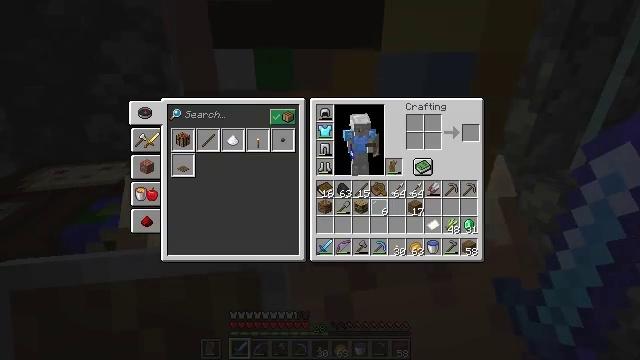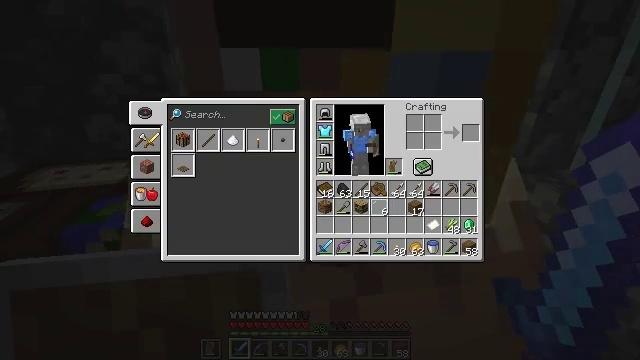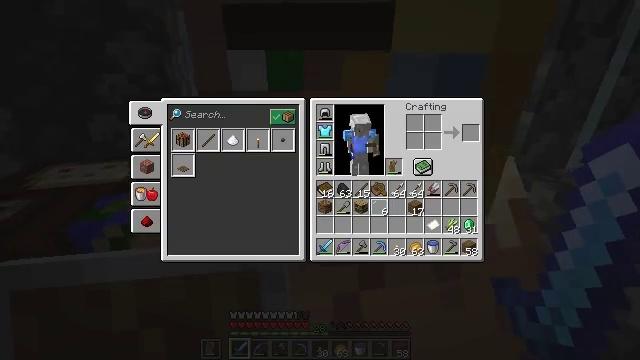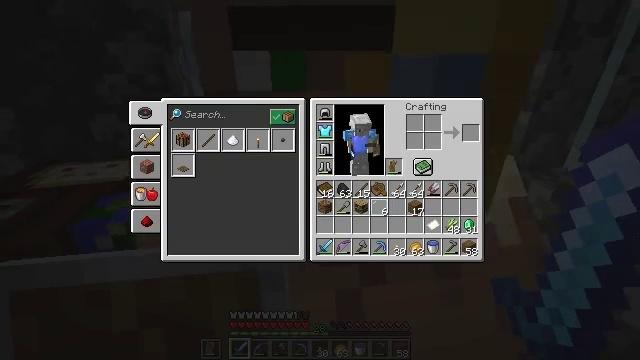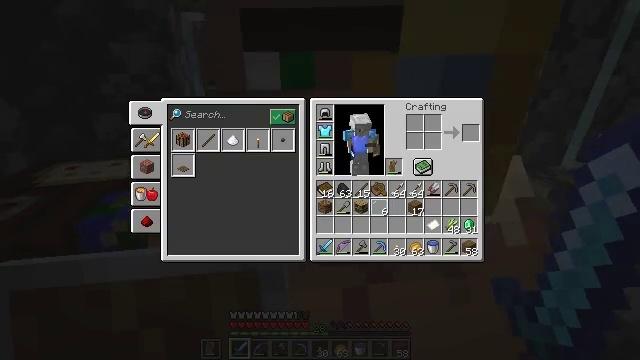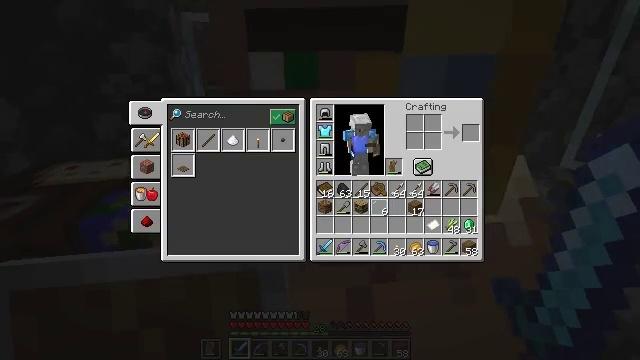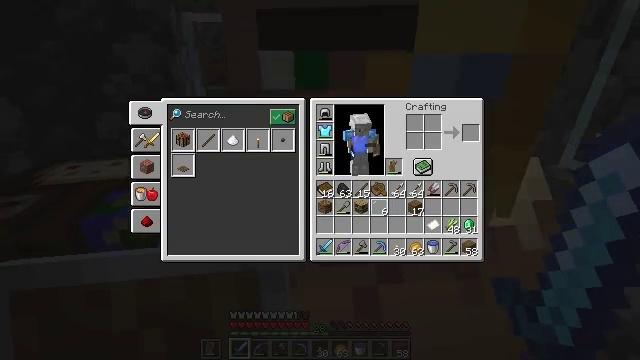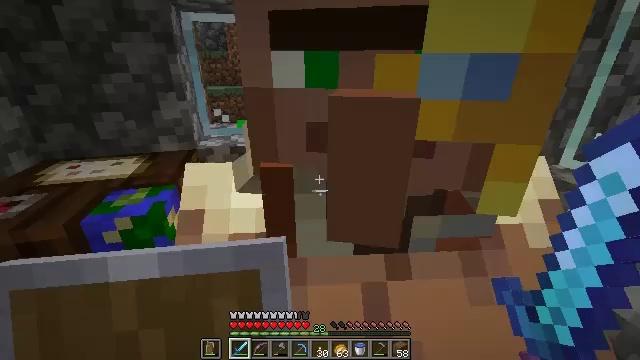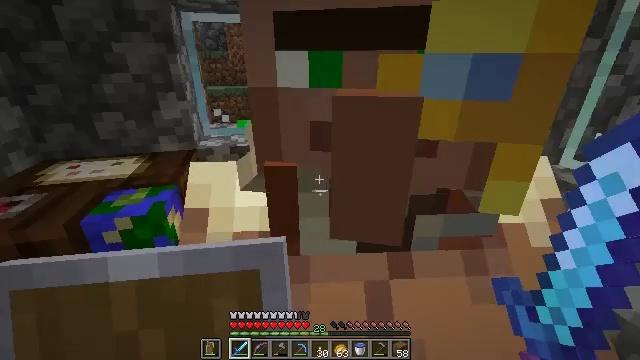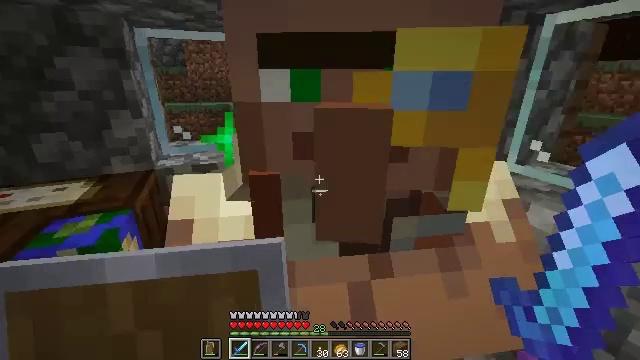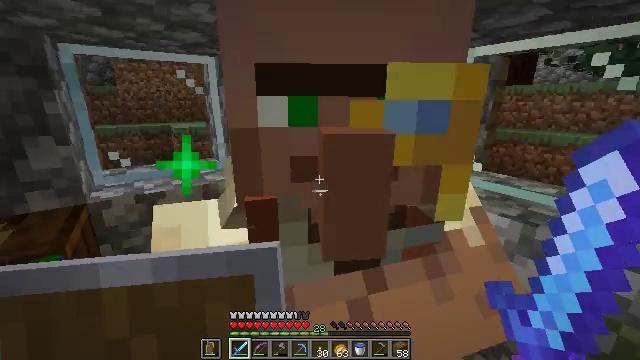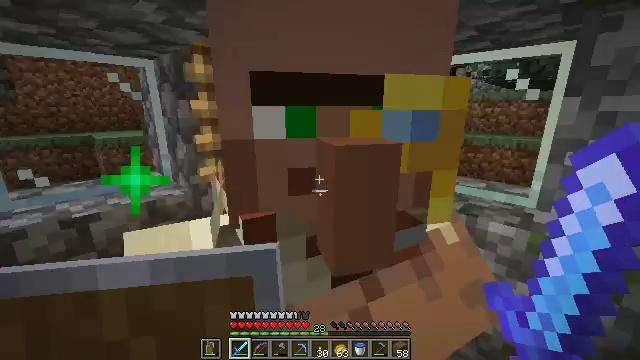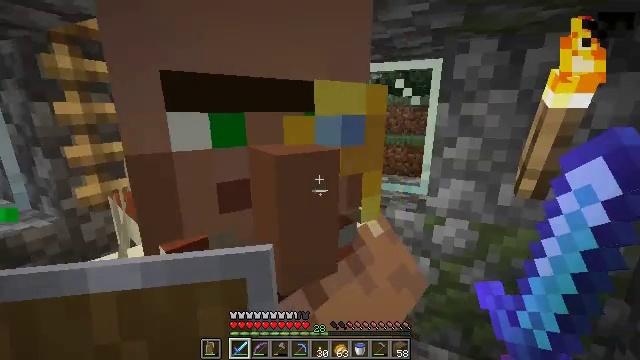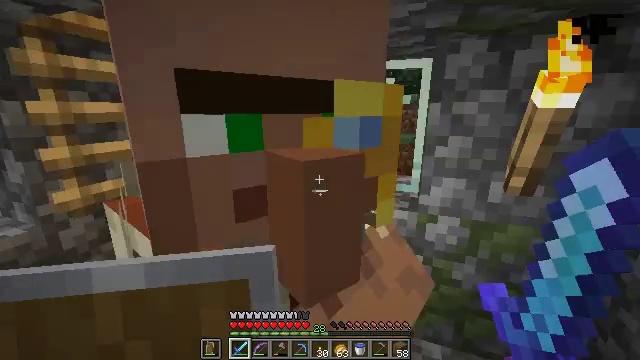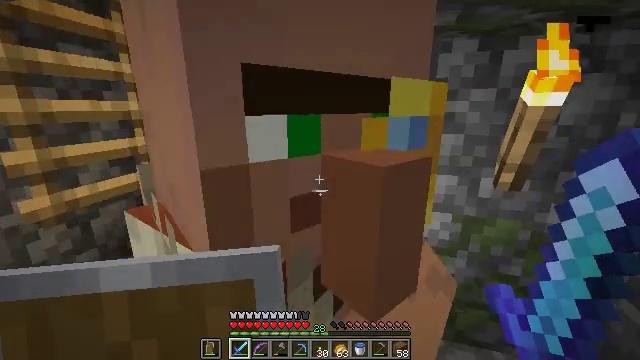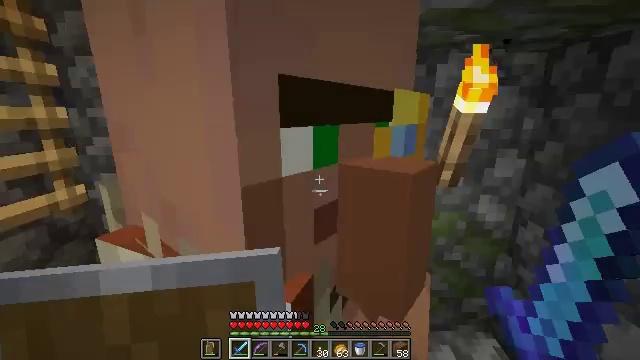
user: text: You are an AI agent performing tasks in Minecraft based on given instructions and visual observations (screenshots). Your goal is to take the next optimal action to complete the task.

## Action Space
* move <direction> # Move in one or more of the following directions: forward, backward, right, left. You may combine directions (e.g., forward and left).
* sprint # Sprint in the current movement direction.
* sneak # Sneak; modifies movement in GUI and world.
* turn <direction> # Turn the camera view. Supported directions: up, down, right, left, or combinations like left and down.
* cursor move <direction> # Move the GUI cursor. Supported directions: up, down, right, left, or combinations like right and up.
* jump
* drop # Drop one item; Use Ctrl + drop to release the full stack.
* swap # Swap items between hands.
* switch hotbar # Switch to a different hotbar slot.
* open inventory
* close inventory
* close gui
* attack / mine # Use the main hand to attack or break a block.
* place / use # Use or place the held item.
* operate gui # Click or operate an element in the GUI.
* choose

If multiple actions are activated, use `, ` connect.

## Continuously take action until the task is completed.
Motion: motion action
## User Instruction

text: Harvest the mature beetroots.
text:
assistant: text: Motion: no_op
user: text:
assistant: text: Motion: no_op
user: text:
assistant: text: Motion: no_op
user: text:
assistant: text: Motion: no_op
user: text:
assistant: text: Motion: no_op
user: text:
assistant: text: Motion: no_op
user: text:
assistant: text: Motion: no_op
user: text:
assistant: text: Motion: no_op
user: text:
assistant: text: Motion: turn right and up
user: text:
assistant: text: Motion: move left, turn right and up
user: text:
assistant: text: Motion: move left, turn right and up
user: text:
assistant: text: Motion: move left, turn right
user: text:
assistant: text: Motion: move back and move left, turn right
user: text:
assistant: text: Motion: move back and move left, turn right
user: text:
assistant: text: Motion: move back and move left, turn right and up
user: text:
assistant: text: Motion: move back and move left, turn right
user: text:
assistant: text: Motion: move back
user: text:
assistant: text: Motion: move back
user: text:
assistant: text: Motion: move back
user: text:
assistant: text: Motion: no_op
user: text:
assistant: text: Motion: no_op
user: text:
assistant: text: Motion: no_op
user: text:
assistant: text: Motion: turn right
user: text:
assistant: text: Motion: turn right, use / place
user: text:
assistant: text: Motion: use / place
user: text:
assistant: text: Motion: no_op
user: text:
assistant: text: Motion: no_op
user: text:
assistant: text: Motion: no_op
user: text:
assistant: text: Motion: no_op
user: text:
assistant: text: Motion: no_op